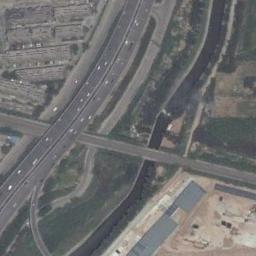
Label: overpass